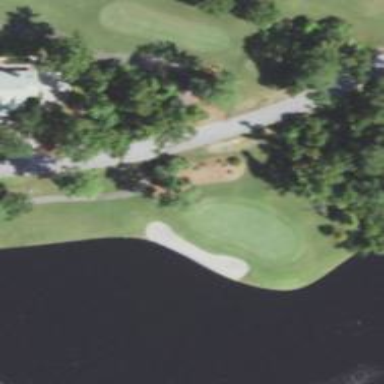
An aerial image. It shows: View of golf hole.